Question: I have a form with a textbox, a checkbox and a button. TextBox and Button are bound to an xml file via an XmlDataProvider defined in the 'Grid.Datacontext'. The Text of the 'textbox.Text' is changed on button click.
Here comes the problem: when i check/uncheck the checkbox the 'TextBox.Text' property resets to the value from the 'XmlDataProvider'.
How can i prevent the checkbox box from reloading the data from my DataProvider?
Why does my checkbox behave this way?
This behavior also applies for other controls like 'ComboBox', 'DataPicker' and 'RadioButton'

I created a simply example to illustrate the problem:
MainWindow.xaml:
'''
<Window x:Class="submitbehavior.MainWindow"
xmlns="http://schemas.microsoft.com/winfx/2006/xaml/presentation"
xmlns:x="http://schemas.microsoft.com/winfx/2006/xaml"
Title="MainWindow" Height="150" Width="250">
<Grid>
<Grid.DataContext>
<XmlDataProvider x:Name="DataProvider" XPath="/" Source="datacontext.xml"/>
</Grid.DataContext>
<StackPanel>
<TextBox Name="MyTextBox" Text="{Binding XPath=/Contact/Lastname}" Width="100" Height="30" VerticalAlignment="Top" HorizontalAlignment="Left"/>
<CheckBox IsChecked="{Binding XPath=/Contact/@ShowsInterest}" Width="100" Height="30" VerticalAlignment="Top" HorizontalAlignment="Left" VerticalContentAlignment="Center" />
<Button Content="Click" Click="ButtonBase_OnClick" Height="30" />
</StackPanel>
</Grid>
</Window>
'''
MainWindow.xaml.cs
'''
using System.Windows;
namespace submitbehavior
{
public partial class MainWindow : Window
{
public MainWindow()
{
InitializeComponent();
}
private void ButtonBase_OnClick(object sender, RoutedEventArgs e)
{
this.MyTextBox.Text = "test";
}
}
}
'''
Datasource (datecontext.xml):
'''
<Contact ShowsInterest="true">
<Name>John</Name>
<Lastname>Doe</Lastname>
</Contact>
'''
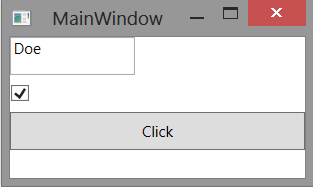
Answer: TextBox Text property binding will update the binding source on lost focus.
Update your binding to:
'''
<TextBox Name="MyTextBox" Text="{Binding XPath=/Contact/Lastname, UpdateSourceTrigger=PropertyChanged}" Width="100" Height="30" VerticalAlignment="Top" HorizontalAlignment="Left"/>
'''